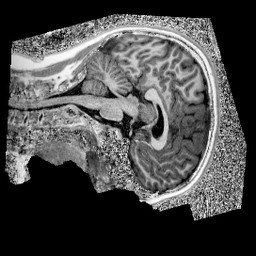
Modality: UNIT1
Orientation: sagittal
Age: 11
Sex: male
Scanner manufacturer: siemens
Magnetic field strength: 3 T
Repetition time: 4 s
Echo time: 0.00303 s